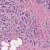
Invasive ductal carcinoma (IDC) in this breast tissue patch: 1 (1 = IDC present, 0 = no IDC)